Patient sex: M
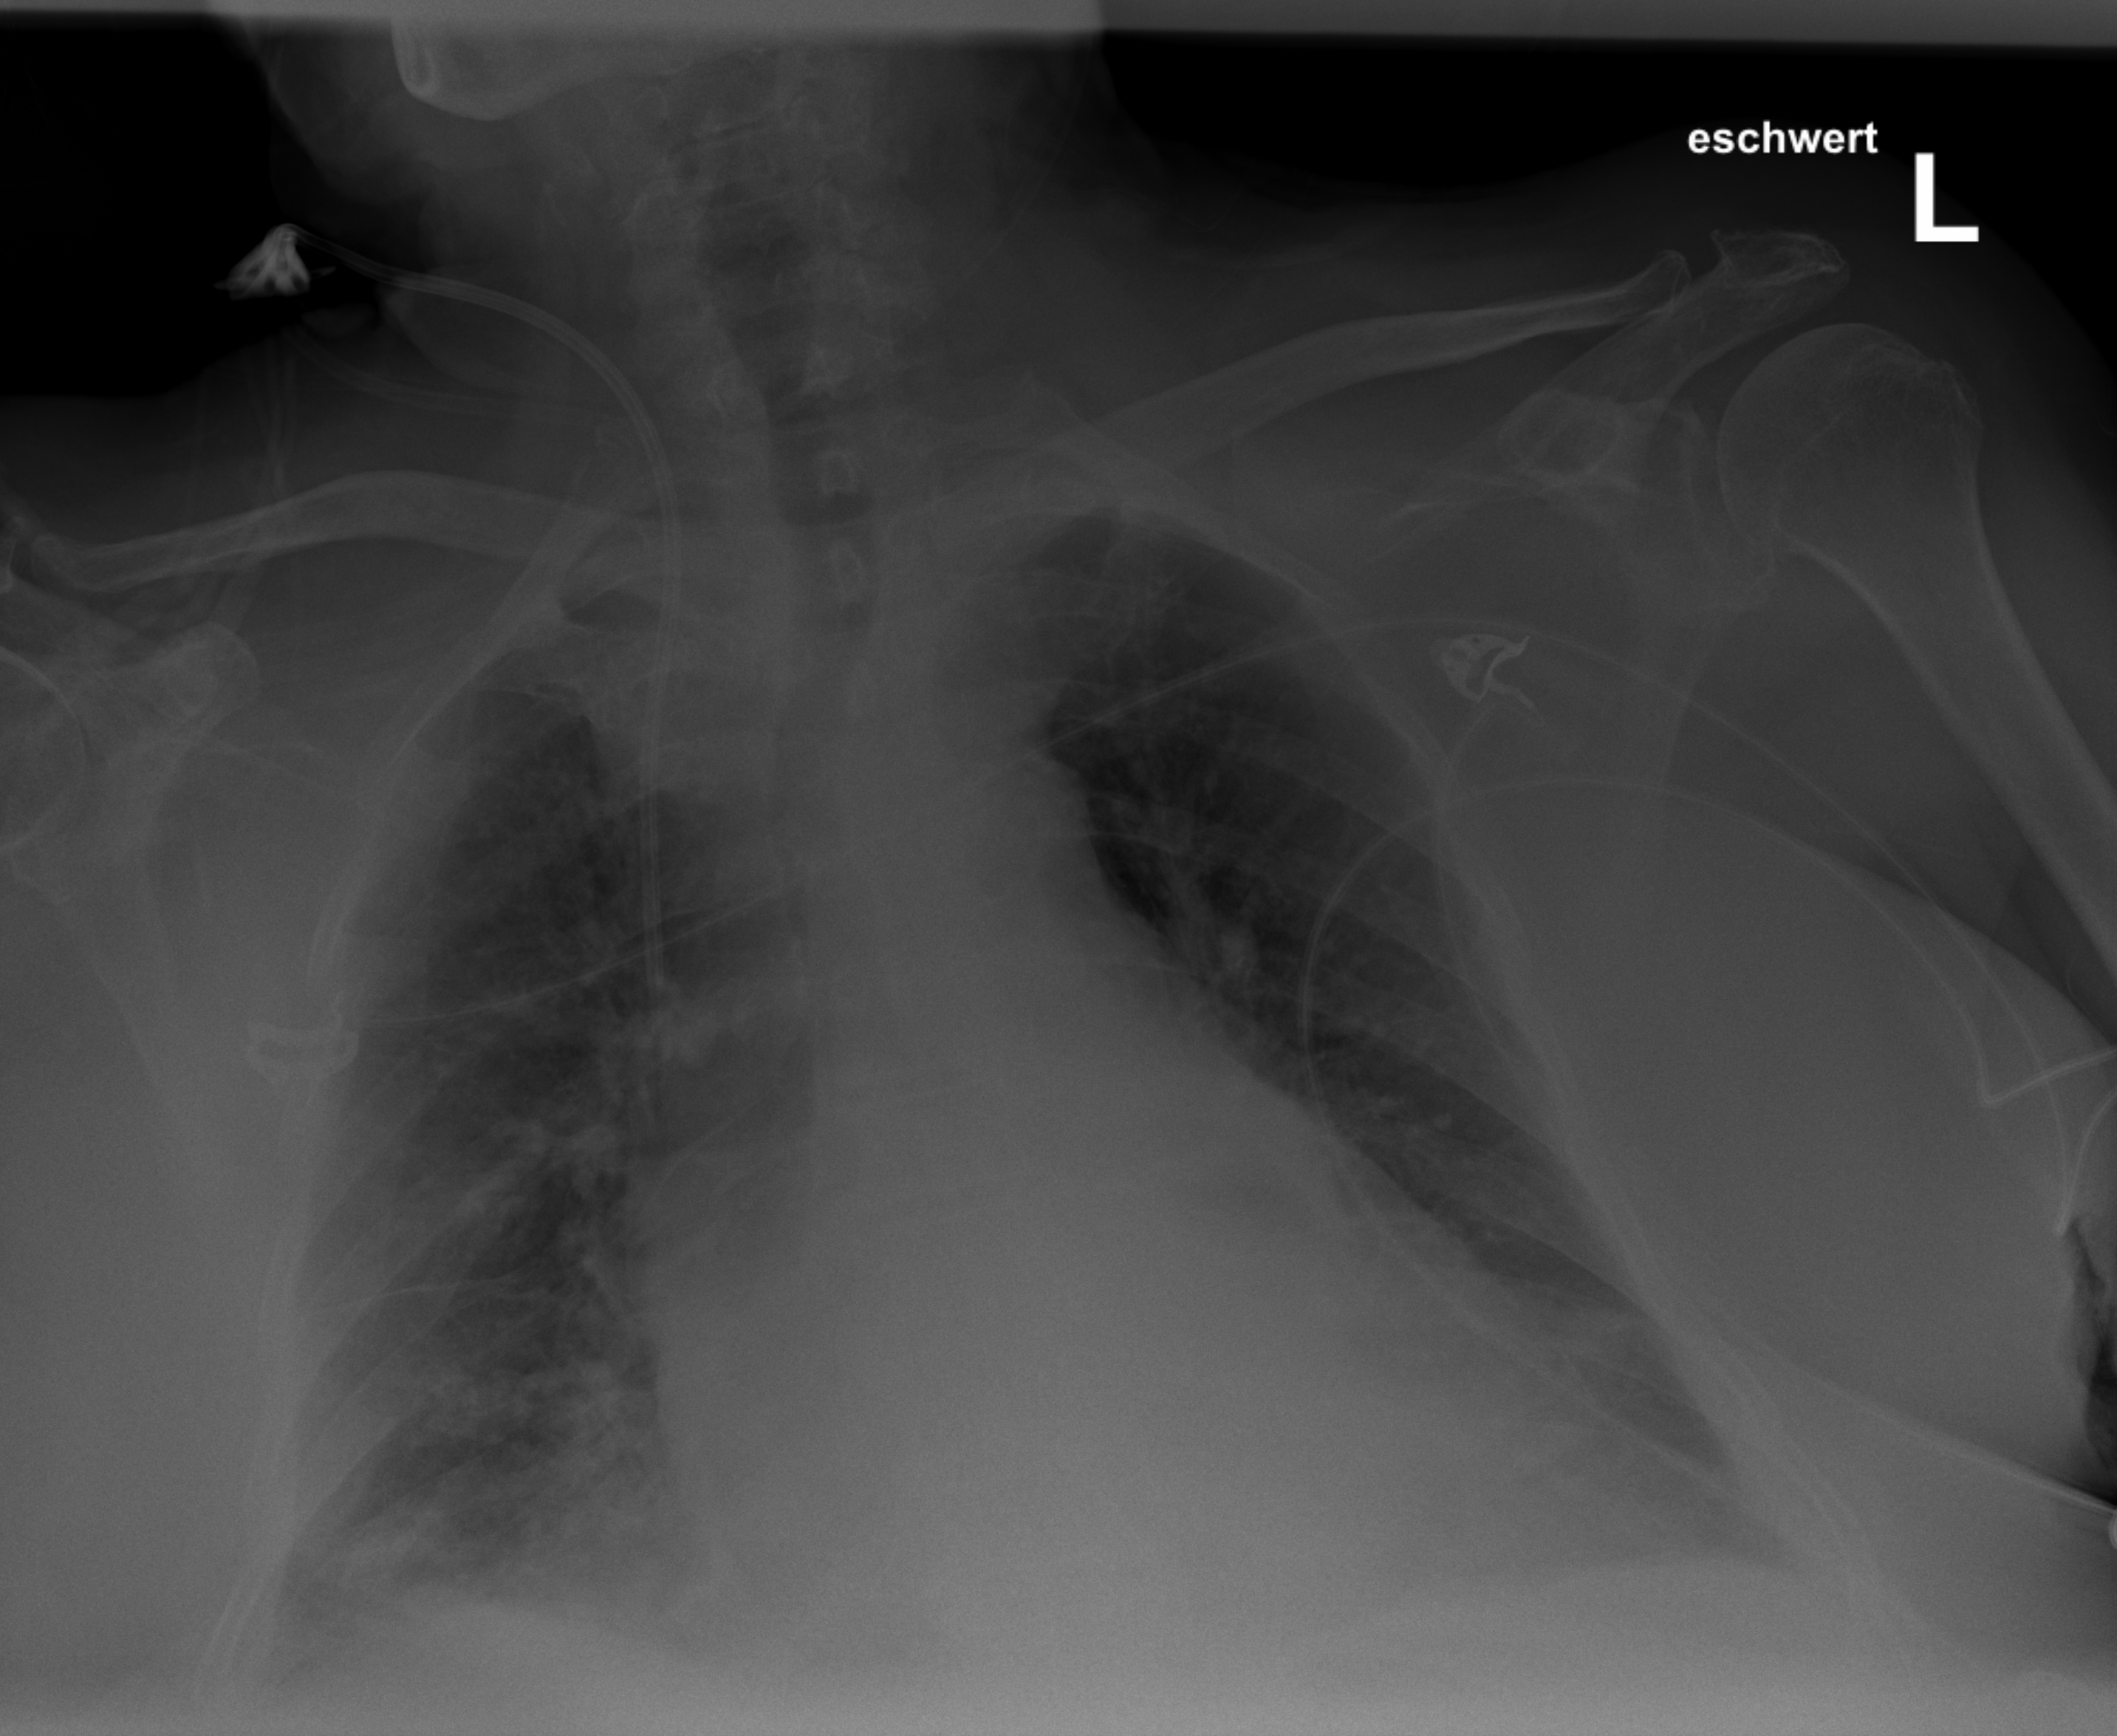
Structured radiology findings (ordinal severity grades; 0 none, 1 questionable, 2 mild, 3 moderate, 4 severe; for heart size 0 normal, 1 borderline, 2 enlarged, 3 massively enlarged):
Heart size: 2
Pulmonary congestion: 2
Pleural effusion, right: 2
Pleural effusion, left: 2
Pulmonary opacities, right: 2
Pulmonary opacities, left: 0
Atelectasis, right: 2
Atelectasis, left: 2